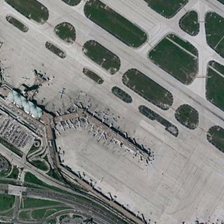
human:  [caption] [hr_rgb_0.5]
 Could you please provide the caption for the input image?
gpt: many planes are in an airport .

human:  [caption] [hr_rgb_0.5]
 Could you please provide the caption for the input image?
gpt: many planes are in an airport .

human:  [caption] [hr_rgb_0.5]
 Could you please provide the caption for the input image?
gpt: many planes are in an airport .

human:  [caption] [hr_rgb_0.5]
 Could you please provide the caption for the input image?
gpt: many planes are in an airport .

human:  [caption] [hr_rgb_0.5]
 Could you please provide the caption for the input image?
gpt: many planes are in an airport .